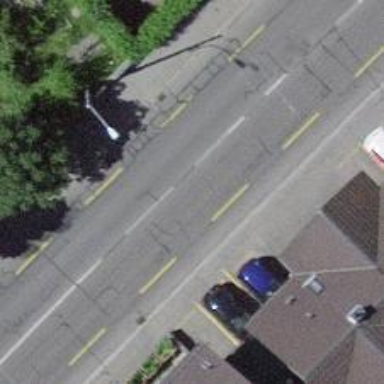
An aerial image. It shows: Secondary road with asphalt surface. It has sidewalks on both sides and trolley wires above. There is lane for bicycles on both sides.